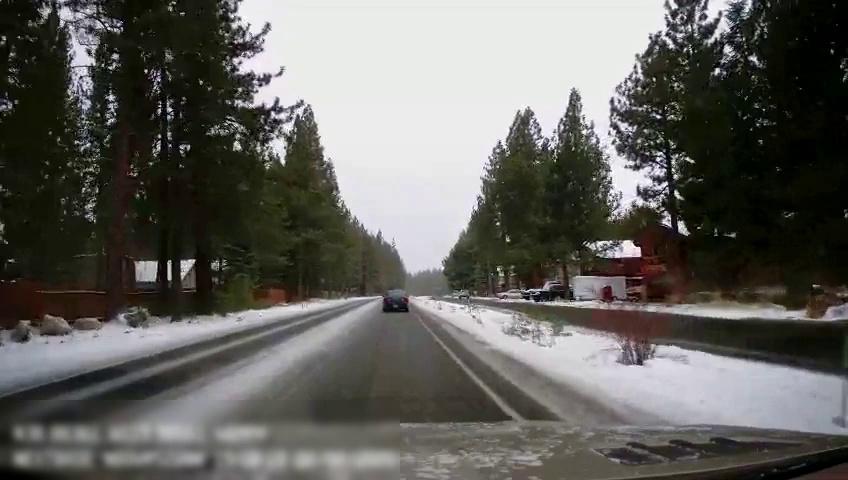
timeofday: Day
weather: Snowy
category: Drivable Space
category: Drivable Space
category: Vehicles | Car
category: Vehicles | Car
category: Vehicles | Truck
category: Vehicles | Truck
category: Vehicles | SUV
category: Vehicles | Car
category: Lanes | Current Lane